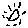
Label: sun